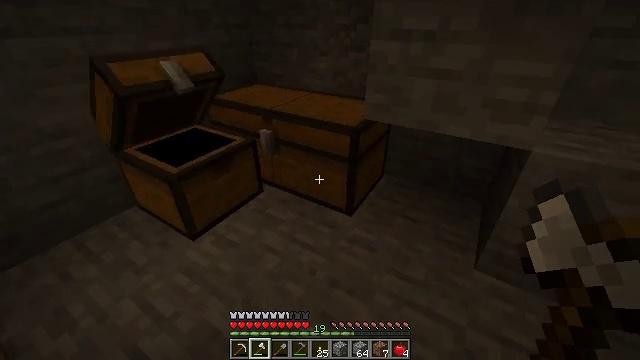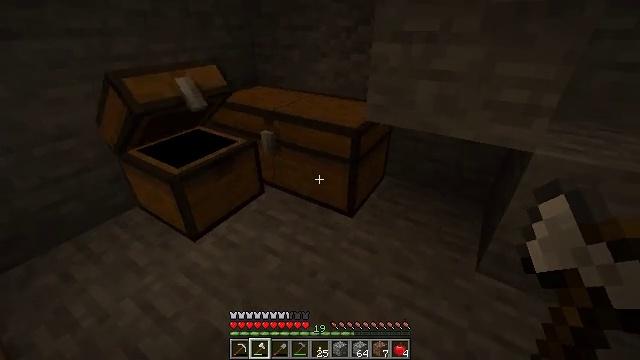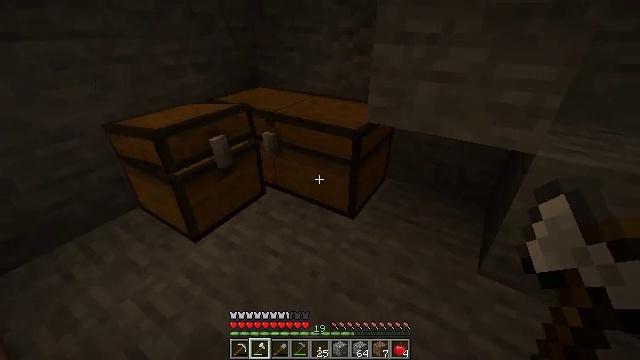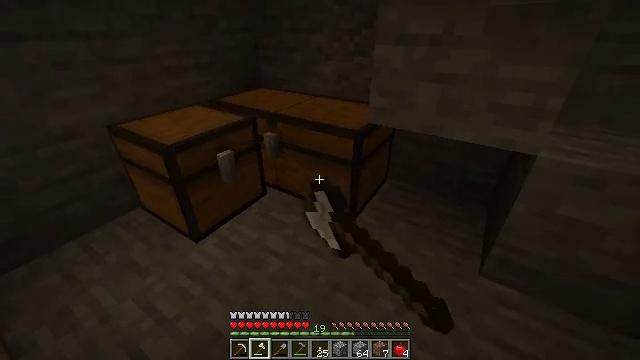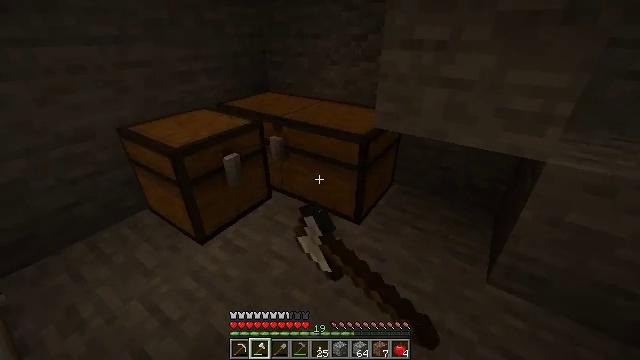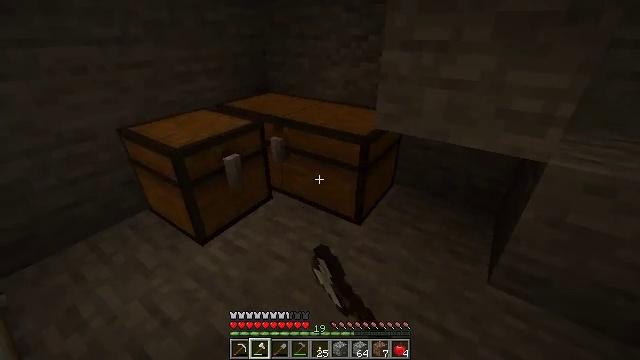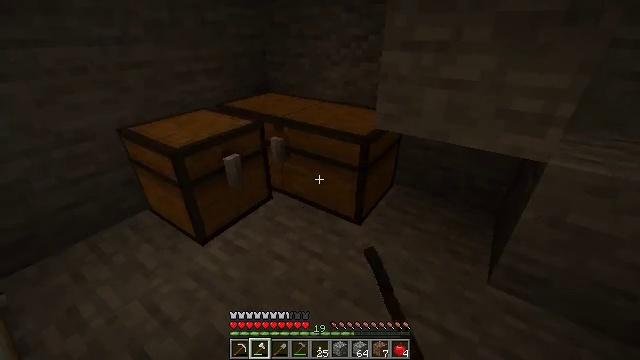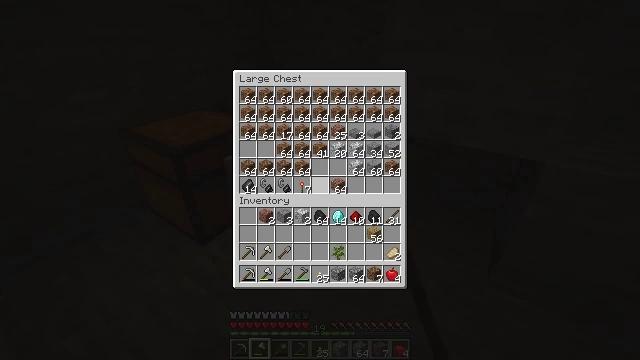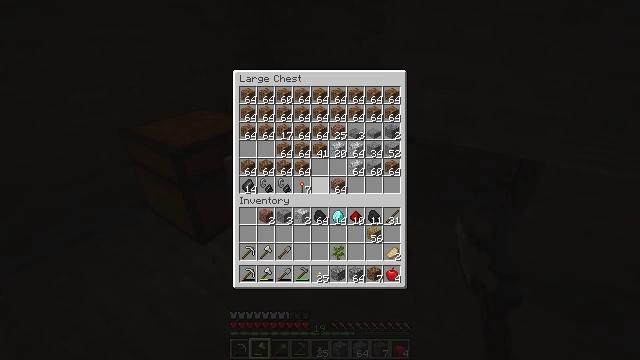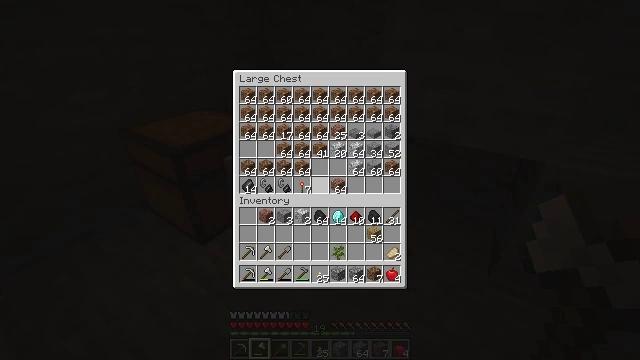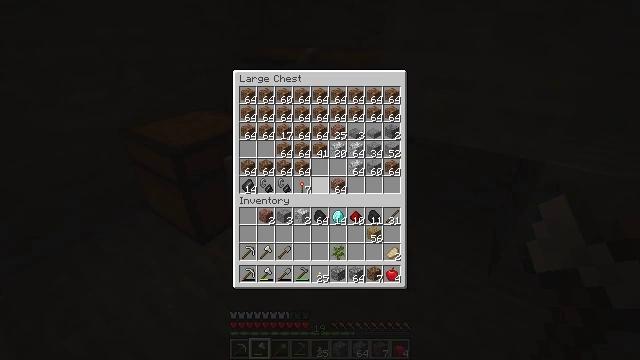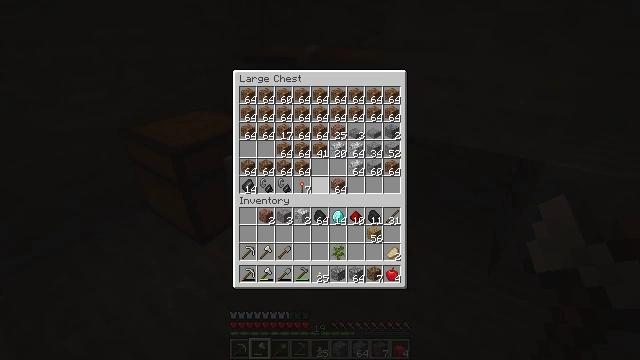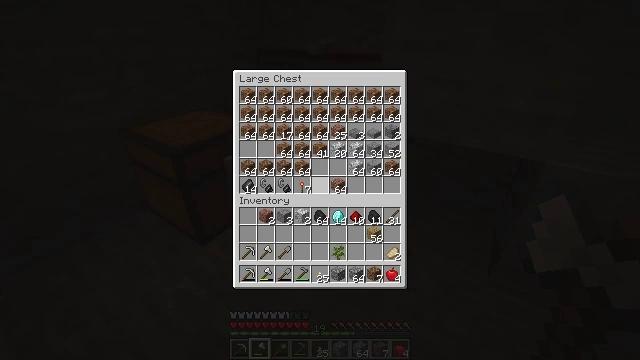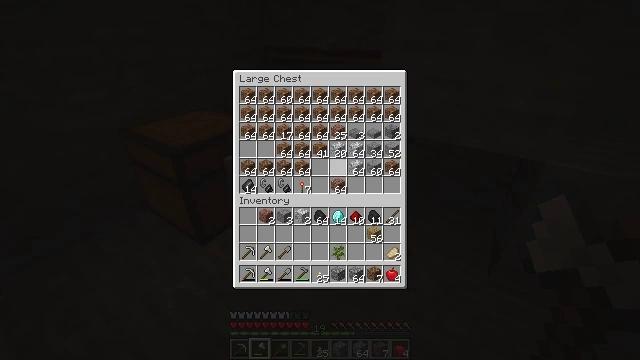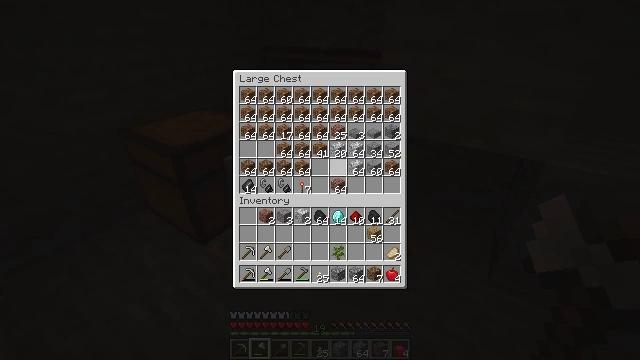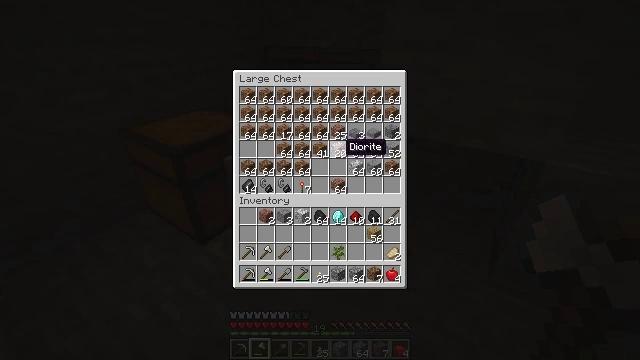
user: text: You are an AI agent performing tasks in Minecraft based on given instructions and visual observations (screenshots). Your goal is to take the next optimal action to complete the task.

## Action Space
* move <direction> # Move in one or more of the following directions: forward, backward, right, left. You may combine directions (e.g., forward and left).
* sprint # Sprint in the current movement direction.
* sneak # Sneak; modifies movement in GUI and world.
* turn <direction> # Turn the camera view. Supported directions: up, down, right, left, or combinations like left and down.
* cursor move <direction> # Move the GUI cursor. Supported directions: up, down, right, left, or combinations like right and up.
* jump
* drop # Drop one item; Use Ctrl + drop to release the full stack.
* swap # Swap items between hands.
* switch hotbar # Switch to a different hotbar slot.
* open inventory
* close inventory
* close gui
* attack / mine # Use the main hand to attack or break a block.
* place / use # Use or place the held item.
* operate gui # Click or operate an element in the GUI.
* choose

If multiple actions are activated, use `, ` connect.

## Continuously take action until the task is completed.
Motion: motion action
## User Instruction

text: Open the crafting table and create a diamond chestplate.
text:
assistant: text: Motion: no_op
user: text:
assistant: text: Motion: use / place
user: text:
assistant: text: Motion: use / place
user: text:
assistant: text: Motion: turn left
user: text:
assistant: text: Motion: no_op
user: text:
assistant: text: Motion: no_op
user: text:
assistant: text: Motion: open gui
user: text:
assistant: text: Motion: no_op
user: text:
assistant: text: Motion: no_op
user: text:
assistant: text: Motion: no_op
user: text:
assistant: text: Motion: no_op
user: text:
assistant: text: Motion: no_op
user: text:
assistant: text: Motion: cursor move up
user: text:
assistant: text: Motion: cursor move up
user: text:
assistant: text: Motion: cursor move up
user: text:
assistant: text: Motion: cursor move up
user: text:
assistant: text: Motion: no_op
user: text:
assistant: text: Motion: no_op
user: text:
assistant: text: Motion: no_op
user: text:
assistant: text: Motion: cursor move right and down
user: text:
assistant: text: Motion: cursor move right and down
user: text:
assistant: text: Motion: cursor move down
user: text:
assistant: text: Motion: cursor move left and down
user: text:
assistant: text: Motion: cursor move left and down
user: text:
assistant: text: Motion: cursor move left
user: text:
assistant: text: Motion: cursor move left and up
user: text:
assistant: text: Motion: cursor move right and up
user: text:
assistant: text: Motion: cursor move right and up
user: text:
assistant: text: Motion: cursor move right
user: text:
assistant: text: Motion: cursor move right and down